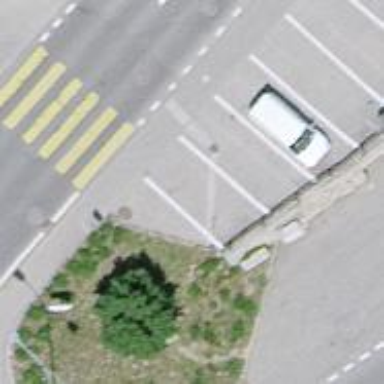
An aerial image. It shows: Street-side parking area.